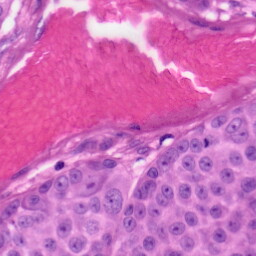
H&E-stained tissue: Skin